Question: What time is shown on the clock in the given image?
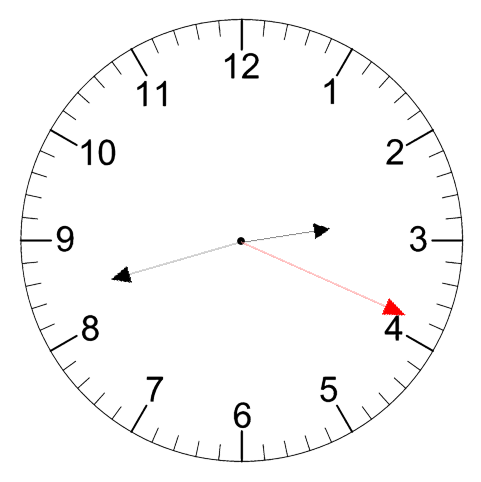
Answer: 02:42:19